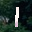
Label: 1